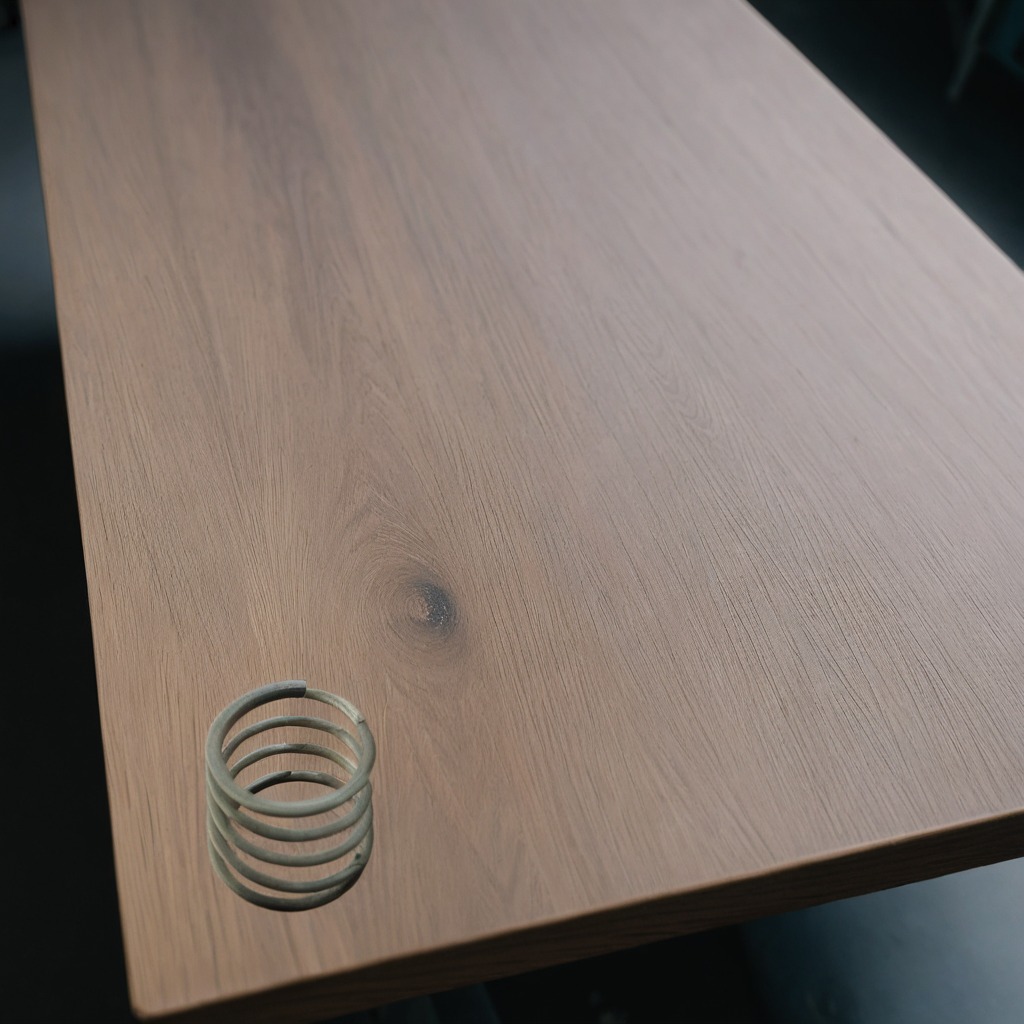
A coiled metal spring is lying on the table.